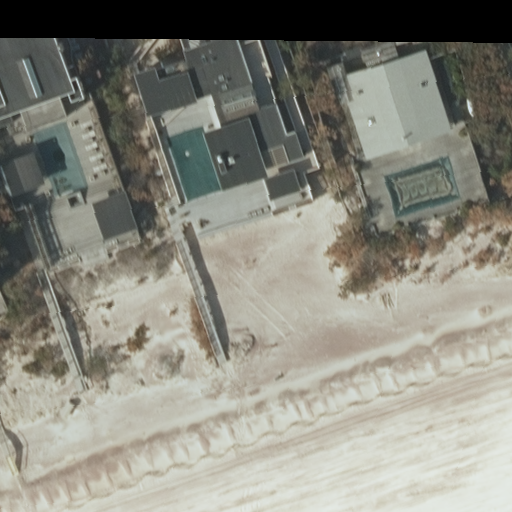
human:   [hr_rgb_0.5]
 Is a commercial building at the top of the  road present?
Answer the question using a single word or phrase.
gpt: no

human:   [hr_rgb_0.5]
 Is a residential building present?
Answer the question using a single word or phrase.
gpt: yes

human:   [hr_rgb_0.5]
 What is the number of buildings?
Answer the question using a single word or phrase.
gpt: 4

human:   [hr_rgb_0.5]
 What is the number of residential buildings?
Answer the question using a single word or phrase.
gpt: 4

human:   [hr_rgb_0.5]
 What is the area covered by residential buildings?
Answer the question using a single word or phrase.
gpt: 801m2

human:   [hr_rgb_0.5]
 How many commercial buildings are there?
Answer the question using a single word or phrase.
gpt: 0

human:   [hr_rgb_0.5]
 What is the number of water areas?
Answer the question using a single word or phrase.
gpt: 0

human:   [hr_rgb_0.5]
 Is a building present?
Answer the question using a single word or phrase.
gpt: yes

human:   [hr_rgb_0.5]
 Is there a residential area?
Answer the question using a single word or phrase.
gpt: yes

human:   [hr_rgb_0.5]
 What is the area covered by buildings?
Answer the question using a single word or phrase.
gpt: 801m2

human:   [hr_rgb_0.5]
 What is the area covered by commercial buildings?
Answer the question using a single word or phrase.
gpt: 0m2

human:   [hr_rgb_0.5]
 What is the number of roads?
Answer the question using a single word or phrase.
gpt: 1

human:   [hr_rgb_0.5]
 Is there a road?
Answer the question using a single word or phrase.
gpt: yes

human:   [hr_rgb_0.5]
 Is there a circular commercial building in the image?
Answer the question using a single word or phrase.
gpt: no

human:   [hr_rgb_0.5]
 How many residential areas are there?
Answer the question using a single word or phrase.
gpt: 1

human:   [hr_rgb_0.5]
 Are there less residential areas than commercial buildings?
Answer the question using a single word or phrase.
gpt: no

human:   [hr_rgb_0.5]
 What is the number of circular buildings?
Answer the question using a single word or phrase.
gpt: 0

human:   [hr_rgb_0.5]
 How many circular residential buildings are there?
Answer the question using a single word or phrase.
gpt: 0

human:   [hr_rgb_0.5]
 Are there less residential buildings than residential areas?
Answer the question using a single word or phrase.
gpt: no

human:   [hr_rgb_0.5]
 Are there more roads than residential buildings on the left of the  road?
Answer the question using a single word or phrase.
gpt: no

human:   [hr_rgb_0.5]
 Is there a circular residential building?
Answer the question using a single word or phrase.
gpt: no

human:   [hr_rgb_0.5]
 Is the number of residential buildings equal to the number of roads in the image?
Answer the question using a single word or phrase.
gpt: no

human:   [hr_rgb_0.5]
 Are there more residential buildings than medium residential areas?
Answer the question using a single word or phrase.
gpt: yes

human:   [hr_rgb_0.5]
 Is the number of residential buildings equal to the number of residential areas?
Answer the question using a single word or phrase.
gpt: no

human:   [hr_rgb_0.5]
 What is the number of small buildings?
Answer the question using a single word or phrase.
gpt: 1

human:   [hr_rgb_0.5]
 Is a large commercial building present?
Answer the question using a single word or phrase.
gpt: no

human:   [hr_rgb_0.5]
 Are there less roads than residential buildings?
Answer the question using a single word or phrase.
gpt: yes

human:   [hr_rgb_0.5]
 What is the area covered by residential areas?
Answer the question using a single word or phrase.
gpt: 10363m2

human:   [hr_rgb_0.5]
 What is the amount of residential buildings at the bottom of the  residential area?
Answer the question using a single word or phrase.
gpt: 0

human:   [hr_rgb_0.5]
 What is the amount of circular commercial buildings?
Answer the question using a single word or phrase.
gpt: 0

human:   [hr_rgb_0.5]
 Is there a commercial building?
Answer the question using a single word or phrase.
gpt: no

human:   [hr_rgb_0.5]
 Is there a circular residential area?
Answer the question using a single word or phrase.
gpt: no

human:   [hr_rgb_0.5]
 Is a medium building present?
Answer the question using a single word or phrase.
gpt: yes

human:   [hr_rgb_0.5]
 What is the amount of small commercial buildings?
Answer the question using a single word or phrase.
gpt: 0

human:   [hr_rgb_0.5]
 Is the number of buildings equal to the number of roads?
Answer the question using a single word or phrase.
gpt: no

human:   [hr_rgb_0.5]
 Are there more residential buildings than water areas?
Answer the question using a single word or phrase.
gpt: yes

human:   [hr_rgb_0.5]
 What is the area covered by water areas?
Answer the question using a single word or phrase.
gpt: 0m2

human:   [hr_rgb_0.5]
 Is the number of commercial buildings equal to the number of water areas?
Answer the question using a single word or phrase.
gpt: yes

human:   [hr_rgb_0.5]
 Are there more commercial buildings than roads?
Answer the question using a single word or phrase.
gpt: no

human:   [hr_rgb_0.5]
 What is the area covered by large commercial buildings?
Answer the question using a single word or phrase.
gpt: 0m2

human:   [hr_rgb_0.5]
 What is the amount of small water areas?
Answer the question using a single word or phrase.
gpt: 0

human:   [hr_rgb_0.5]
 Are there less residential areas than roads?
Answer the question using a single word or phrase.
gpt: no

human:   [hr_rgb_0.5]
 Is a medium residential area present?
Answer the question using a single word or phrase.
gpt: no

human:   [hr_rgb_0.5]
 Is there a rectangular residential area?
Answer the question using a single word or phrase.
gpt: yes

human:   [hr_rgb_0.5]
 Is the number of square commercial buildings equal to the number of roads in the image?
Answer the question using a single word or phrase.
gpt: no

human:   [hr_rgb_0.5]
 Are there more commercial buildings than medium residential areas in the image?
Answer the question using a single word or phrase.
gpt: no

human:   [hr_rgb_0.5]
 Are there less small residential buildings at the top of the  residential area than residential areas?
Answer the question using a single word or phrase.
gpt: no

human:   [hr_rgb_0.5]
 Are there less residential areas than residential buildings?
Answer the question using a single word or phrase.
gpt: yes

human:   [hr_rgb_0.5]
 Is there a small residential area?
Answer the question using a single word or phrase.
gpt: no

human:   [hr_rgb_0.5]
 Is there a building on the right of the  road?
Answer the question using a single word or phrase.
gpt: no

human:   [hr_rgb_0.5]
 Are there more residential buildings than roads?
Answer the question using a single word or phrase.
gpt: yes

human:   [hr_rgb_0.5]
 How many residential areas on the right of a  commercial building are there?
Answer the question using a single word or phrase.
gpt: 0

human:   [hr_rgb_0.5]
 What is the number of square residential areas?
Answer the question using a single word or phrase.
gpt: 0

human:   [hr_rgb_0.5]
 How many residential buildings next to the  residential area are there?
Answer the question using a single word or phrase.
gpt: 4

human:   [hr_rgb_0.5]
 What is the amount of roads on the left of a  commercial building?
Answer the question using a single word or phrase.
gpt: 0

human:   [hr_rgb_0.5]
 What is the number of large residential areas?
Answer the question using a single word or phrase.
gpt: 1

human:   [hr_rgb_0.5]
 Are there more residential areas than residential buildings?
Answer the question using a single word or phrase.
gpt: no

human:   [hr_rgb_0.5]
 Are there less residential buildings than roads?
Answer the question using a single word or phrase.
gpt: no

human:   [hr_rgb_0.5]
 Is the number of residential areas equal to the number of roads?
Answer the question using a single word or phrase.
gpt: yes

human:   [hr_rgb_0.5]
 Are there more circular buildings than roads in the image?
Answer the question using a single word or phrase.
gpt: no

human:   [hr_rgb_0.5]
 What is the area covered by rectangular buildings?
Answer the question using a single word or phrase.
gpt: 763m2

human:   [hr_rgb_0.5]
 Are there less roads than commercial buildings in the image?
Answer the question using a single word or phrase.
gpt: no

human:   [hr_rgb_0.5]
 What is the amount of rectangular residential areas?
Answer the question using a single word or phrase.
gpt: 1

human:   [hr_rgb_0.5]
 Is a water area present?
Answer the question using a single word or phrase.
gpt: no